【题型】解答题　【知识点】平面几何　【难度】easy
如图, 在 $\triangle ABC$ 中, $\angle C = 90^\circ$, 求 $\sin A$ 和 $\sin B$ 的值。

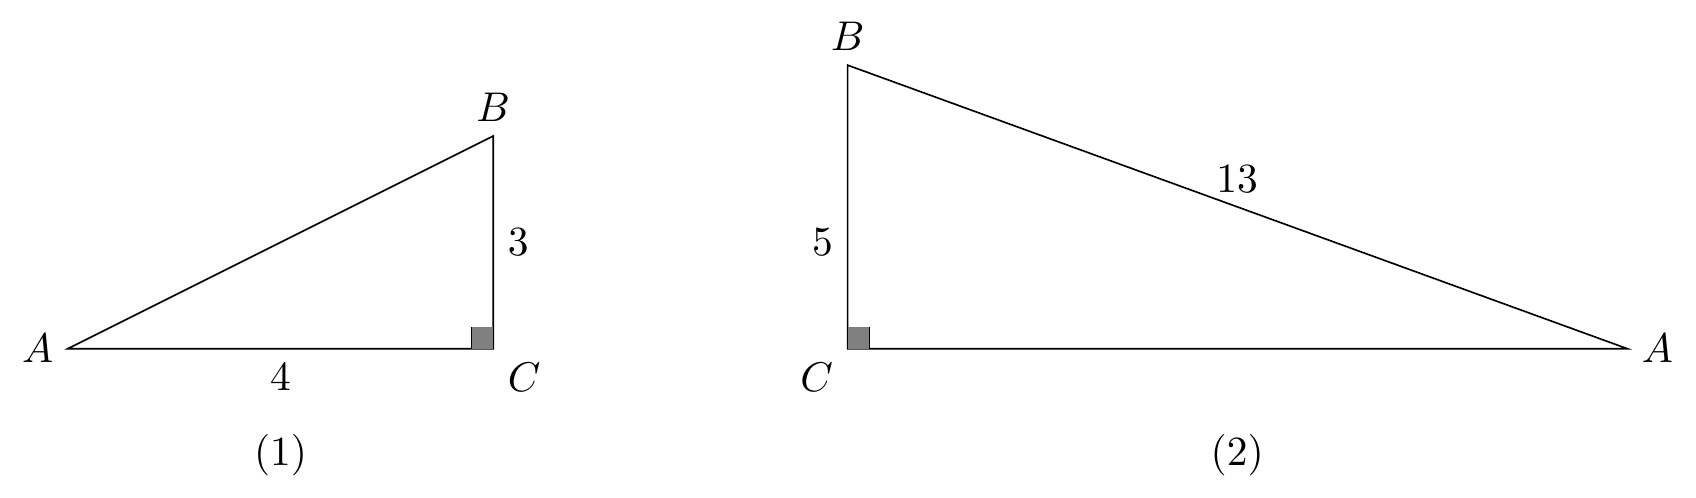
【解答】
解：如图(1), 在 $\triangle ABC$ 中, 由勾股定理得

$AB = \sqrt{AC^2 + BC^2} = \sqrt{4^2 + 3^2} = 5$

$\therefore \sin A = \frac{BC}{AB} = \frac{3}{5}$, $\sin B = \frac{AC}{AB} = \frac{4}{5}$

如图(2), 在 $\triangle ABC$ 中, 由勾股定理得

$AC = \sqrt{AB^2 - BC^2} = \sqrt{13^2 - 5^2} = 12$

$\therefore \sin A = \frac{BC}{AB} = \frac{5}{13}$, $\sin B = \frac{AC}{AB} = \frac{12}{13}$。